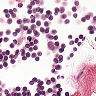
Metastatic tissue present: no